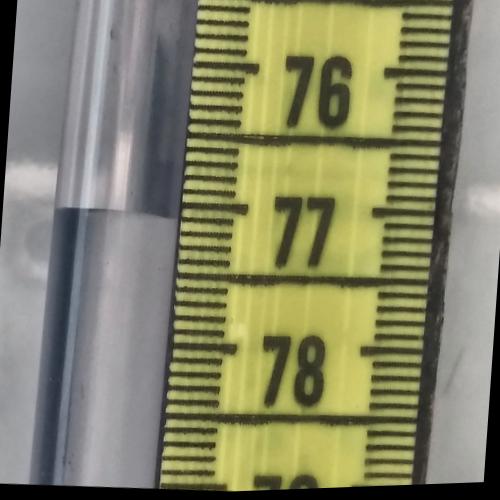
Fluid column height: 77.1 cm